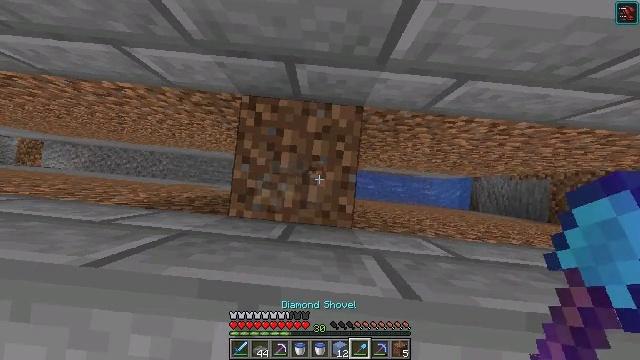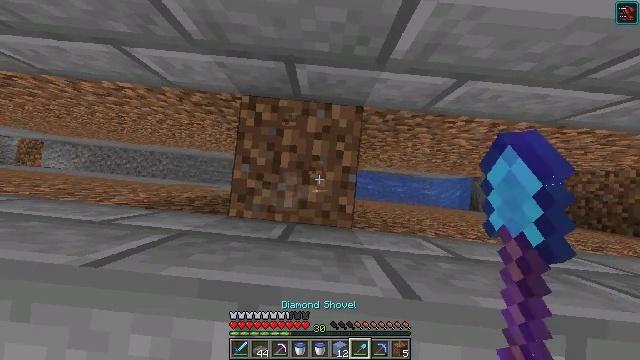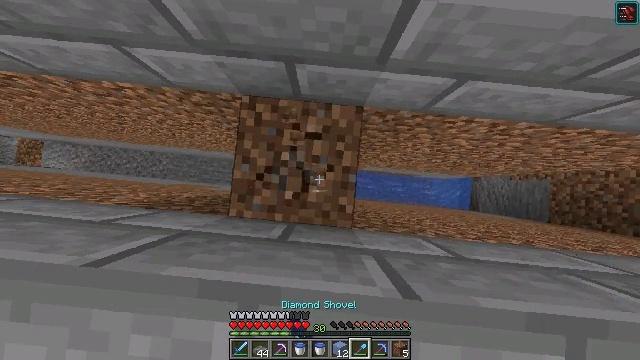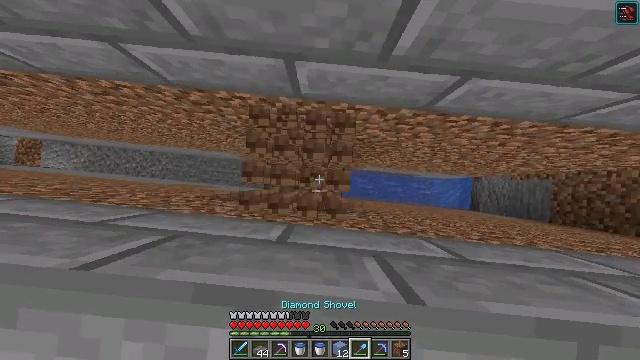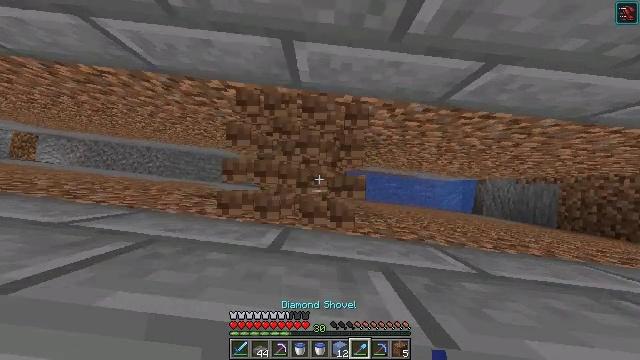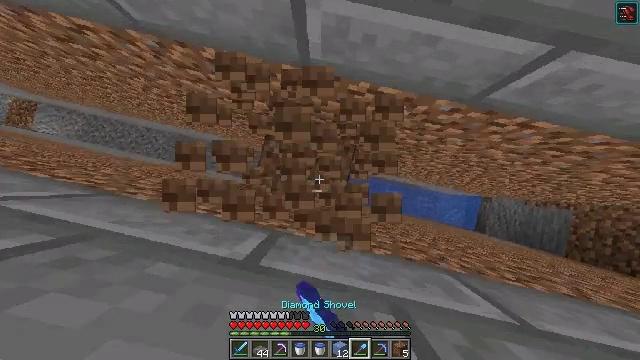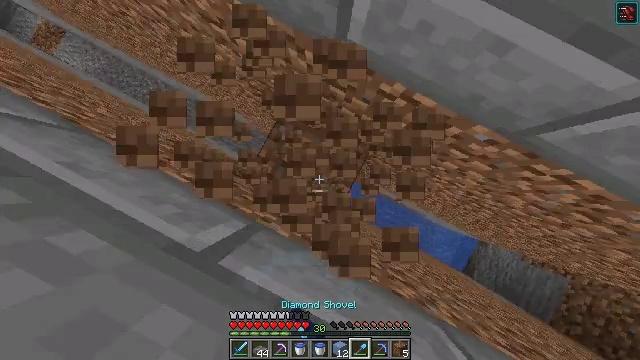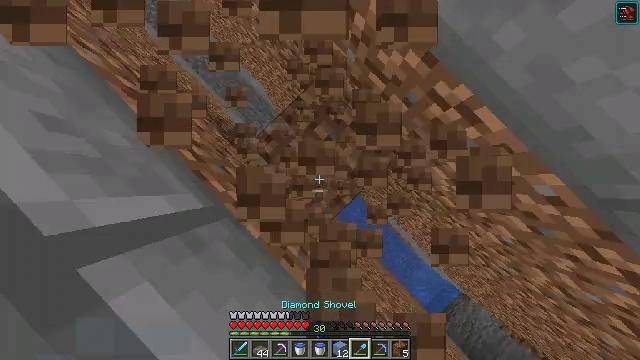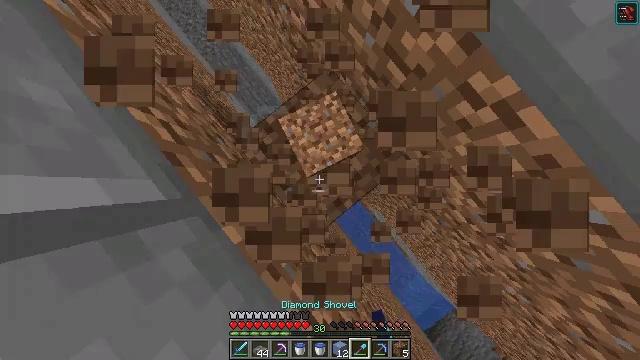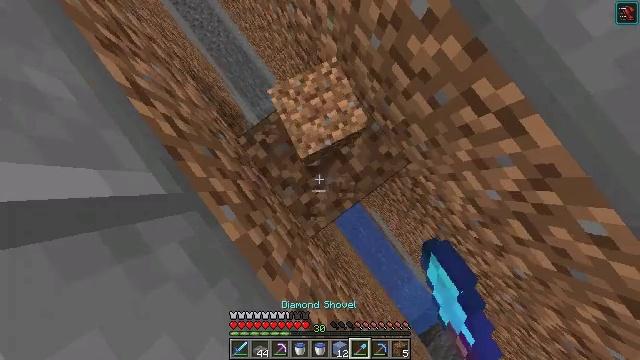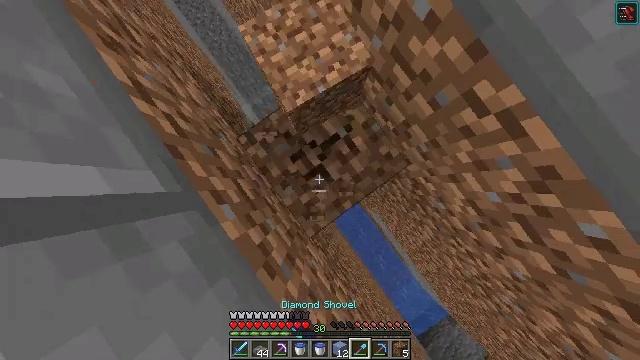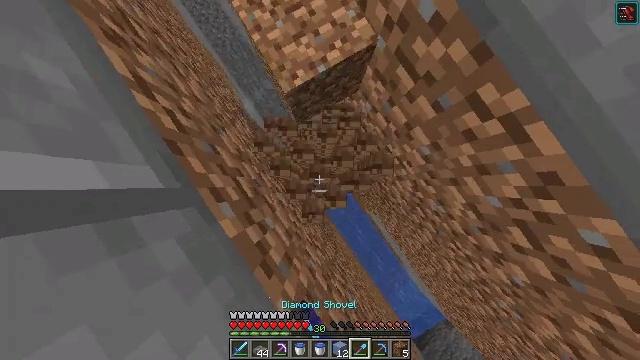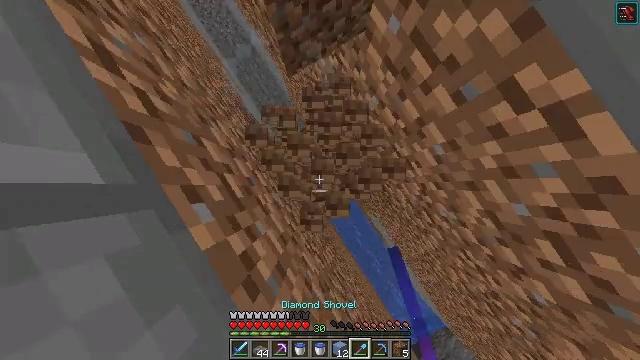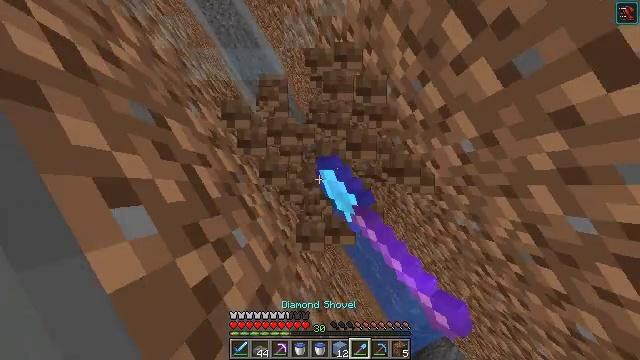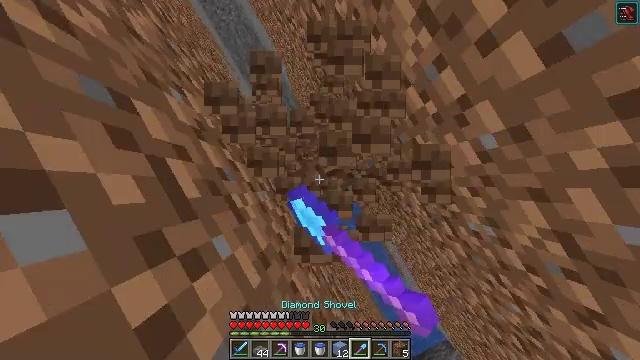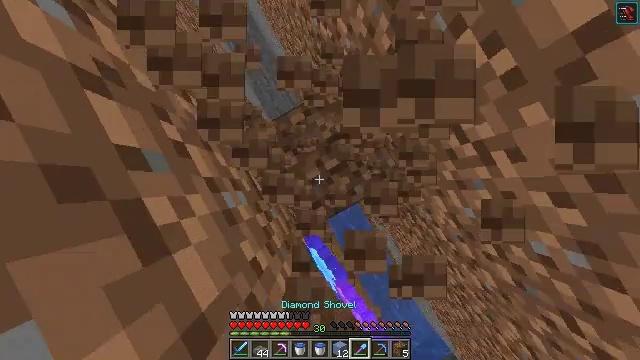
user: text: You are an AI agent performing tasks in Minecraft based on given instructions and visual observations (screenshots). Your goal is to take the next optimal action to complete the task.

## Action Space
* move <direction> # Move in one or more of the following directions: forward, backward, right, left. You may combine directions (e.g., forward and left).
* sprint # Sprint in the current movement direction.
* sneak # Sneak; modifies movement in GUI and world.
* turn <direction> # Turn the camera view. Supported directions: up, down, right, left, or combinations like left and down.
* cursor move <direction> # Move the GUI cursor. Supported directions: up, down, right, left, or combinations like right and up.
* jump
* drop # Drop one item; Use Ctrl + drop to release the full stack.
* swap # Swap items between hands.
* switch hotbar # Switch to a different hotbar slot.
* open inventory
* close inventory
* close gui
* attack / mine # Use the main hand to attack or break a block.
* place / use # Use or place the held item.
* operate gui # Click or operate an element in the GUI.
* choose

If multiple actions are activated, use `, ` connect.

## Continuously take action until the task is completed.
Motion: motion action
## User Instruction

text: Mine dirt from the ground.
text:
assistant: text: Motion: attack / mine
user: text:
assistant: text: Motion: attack / mine
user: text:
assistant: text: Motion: attack / mine
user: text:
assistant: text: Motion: turn left, attack / mine
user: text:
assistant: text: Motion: turn left, attack / mine
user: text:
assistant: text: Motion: turn left, attack / mine
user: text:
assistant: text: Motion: turn left, attack / mine
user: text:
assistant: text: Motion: turn left, attack / mine
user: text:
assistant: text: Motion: turn left, attack / mine
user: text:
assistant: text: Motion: attack / mine
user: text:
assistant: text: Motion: turn left, attack / mine
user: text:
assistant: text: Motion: turn left, attack / mine
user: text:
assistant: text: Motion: turn left, attack / mine
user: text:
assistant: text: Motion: attack / mine
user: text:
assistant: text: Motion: turn left, attack / mine
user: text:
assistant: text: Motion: turn left, attack / mine
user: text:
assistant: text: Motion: turn left, attack / mine
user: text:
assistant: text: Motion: turn left, attack / mine
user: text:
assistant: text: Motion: attack / mine
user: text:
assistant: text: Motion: attack / mine
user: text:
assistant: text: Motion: attack / mine
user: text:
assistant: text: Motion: attack / mine
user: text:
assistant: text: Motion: attack / mine
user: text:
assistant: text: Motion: attack / mine
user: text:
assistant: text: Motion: attack / mine
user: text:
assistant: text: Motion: attack / mine
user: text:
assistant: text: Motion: attack / mine
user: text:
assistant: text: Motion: attack / mine
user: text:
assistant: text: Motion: attack / mine
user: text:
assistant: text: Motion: attack / mine